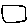
Label: square